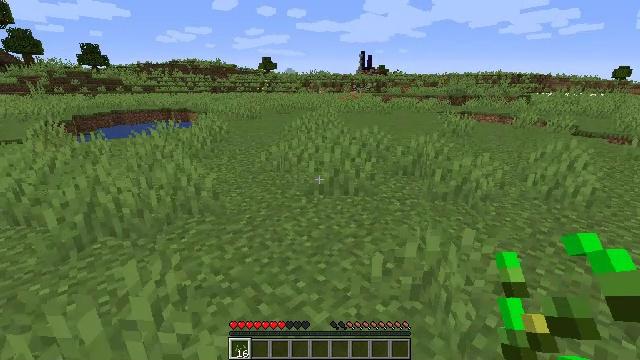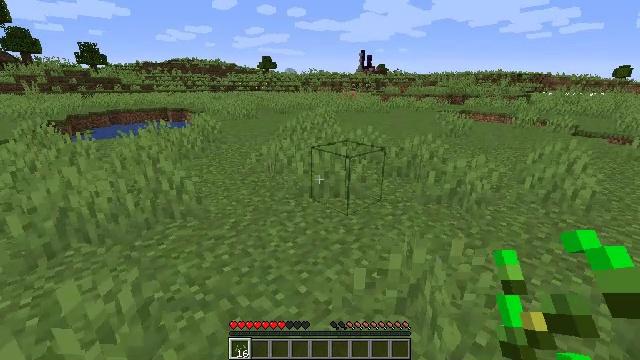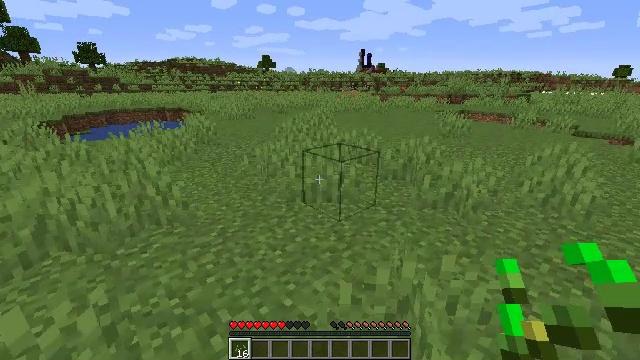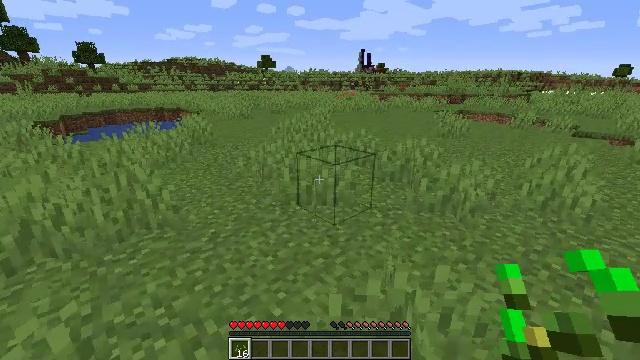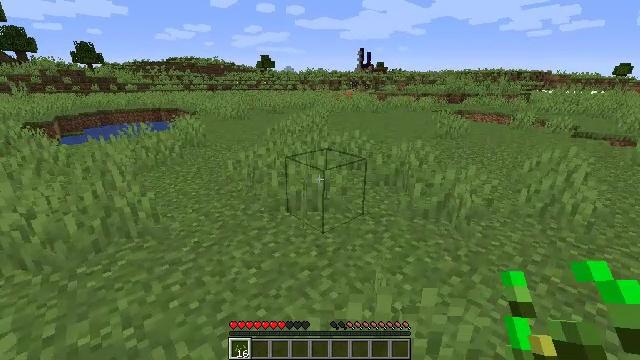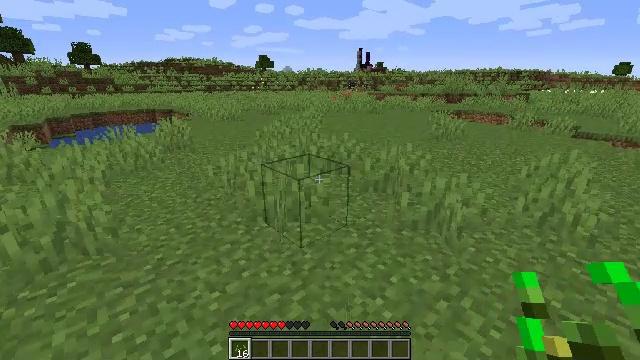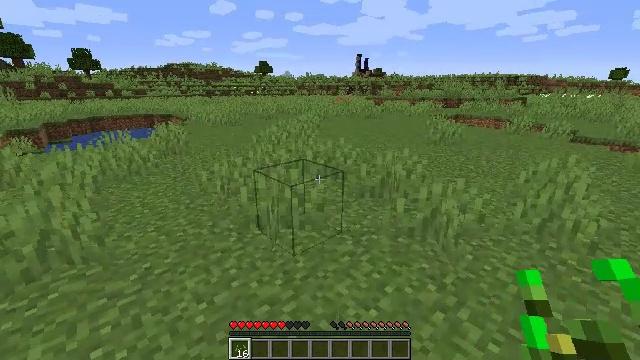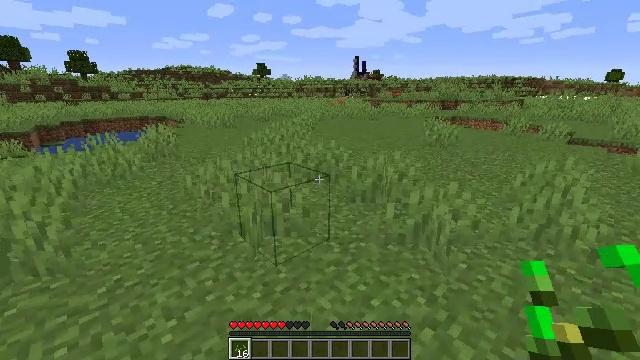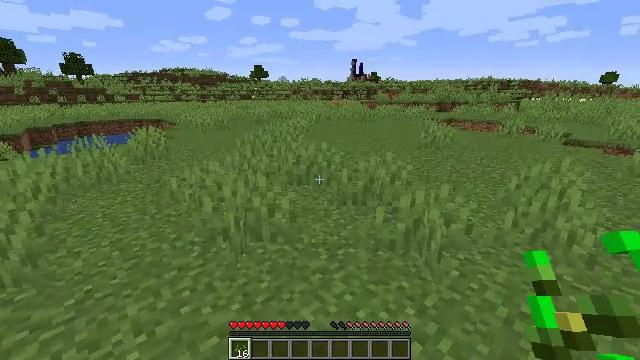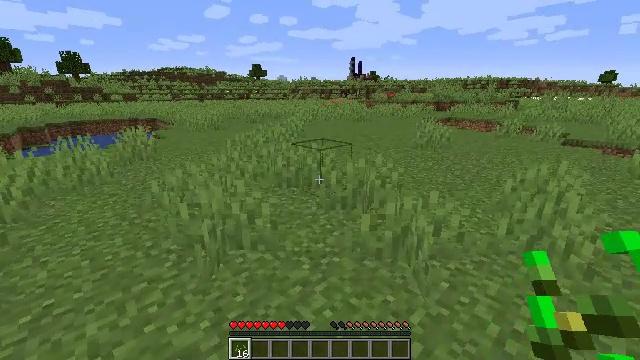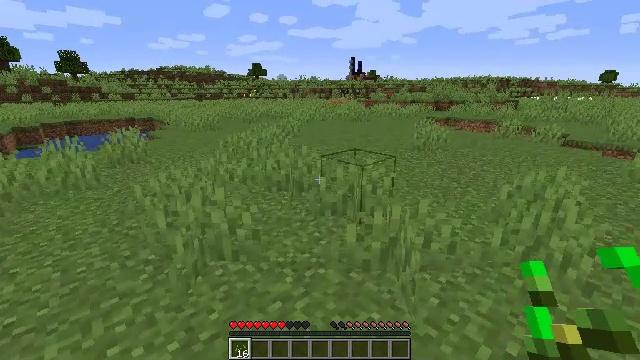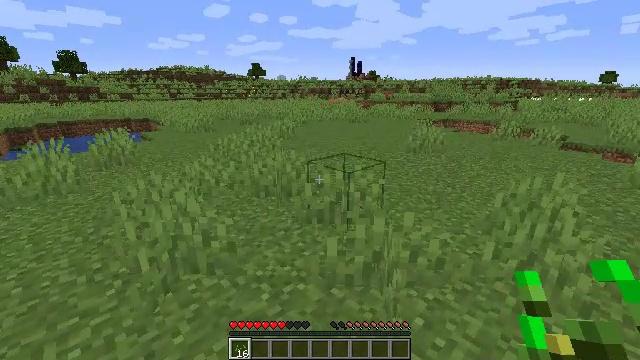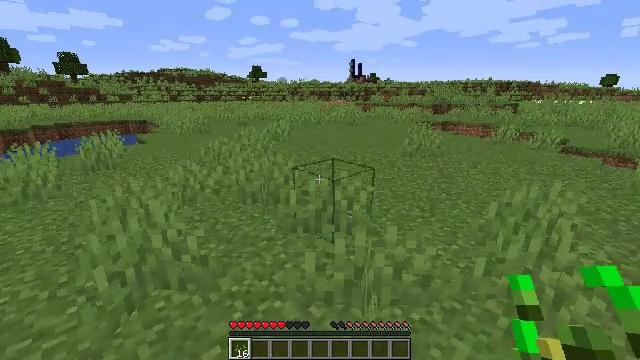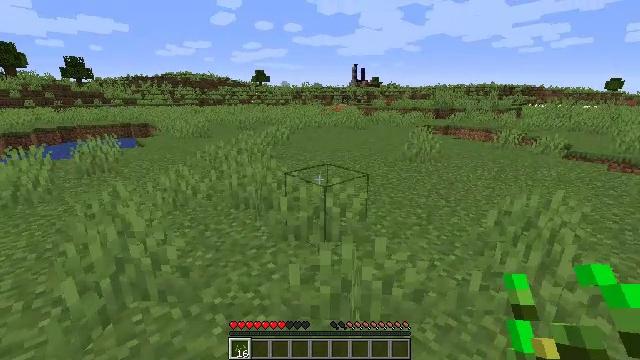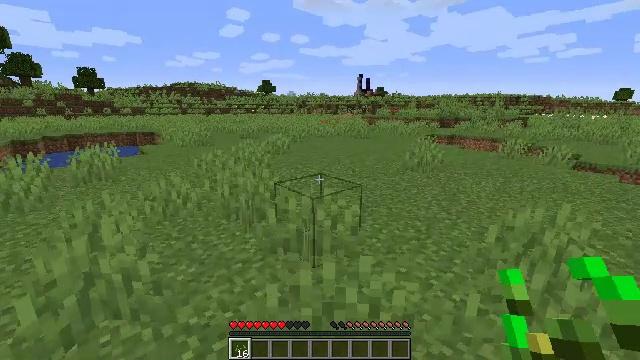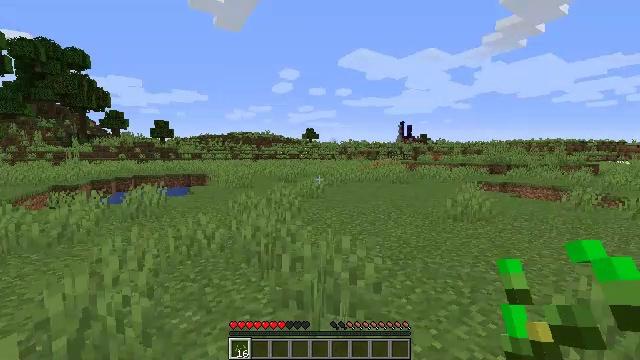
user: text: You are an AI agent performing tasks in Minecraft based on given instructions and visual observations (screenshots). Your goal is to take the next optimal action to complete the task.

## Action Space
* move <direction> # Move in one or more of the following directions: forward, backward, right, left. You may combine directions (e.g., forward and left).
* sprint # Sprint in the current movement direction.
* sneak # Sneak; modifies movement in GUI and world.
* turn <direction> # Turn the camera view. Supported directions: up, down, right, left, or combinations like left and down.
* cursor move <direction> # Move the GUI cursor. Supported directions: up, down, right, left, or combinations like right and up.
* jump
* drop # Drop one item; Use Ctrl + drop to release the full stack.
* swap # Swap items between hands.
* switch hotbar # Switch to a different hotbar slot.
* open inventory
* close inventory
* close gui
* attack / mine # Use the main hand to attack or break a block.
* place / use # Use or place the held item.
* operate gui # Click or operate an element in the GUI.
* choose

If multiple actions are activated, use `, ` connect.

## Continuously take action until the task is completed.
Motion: motion action
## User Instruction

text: Dig up the grass block for dirt.
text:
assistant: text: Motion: move forward and move right
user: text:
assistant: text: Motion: move forward and move right
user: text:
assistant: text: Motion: move forward and move right
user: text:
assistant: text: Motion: move forward and move right
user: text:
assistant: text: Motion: move forward and move right
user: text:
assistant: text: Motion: move forward and move right
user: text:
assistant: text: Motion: move forward and move right
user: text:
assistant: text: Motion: move forward and move right
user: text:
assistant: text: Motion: move forward and move right
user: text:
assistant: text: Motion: move forward and move right
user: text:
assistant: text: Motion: move forward and move right
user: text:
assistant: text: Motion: move forward and move right
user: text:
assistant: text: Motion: move forward and move right
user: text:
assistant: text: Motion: move forward and move right, turn left and up
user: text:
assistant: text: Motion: move forward and move right, turn left and up
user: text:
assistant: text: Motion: move forward and move right, turn left and up
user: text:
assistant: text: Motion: move forward and move right, turn left and up
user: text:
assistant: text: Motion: move forward and move right, turn left and up
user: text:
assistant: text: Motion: move forward and move right, turn left and up
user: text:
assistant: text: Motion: move forward and move right, turn left and up
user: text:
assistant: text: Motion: move forward
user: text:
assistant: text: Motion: move forward
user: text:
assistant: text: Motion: move forward, turn left
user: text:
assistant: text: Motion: move forward
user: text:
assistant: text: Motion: move forward
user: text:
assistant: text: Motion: move forward, turn right and down
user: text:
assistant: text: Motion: move forward, turn right and down
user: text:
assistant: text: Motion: move forward, turn right and down
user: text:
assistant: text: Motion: move forward
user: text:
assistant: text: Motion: move forward